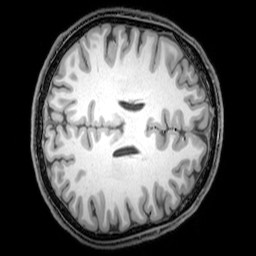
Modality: T1w
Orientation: axial
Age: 25
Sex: male
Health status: healthy
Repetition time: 0.081 s
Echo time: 0.037 s